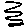
Label: zigzag